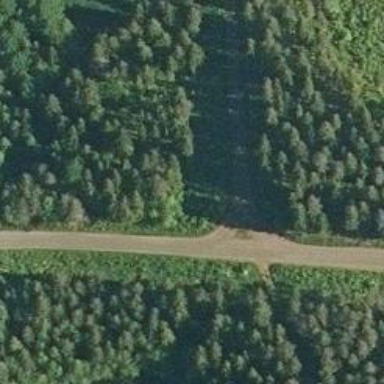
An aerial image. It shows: Unclassified road.